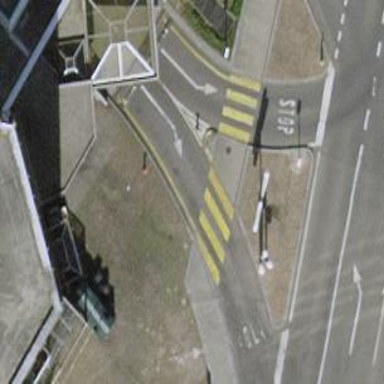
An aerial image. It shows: Zebra crossing on the road.